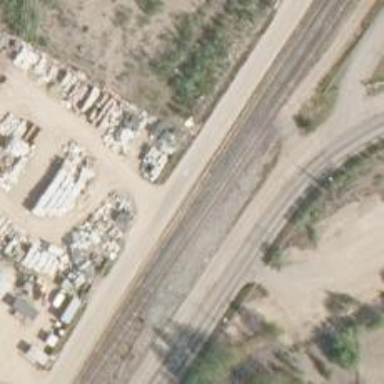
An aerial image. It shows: Railway yard in service.